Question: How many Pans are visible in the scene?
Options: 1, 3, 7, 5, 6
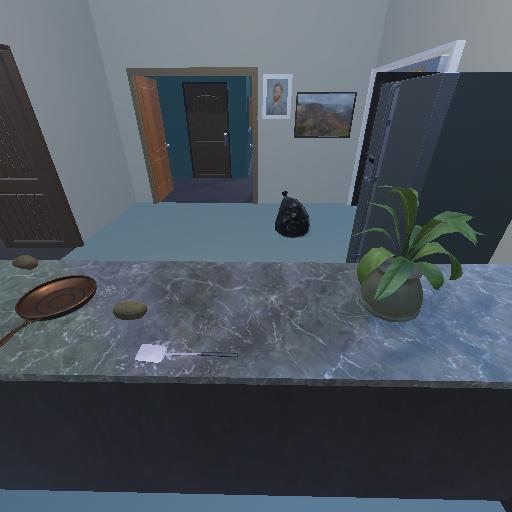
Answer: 1